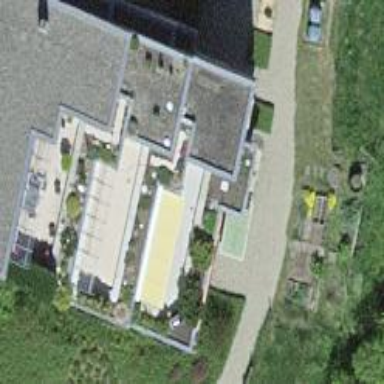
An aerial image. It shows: Terrace building.